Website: bh-photo
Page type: address-validator
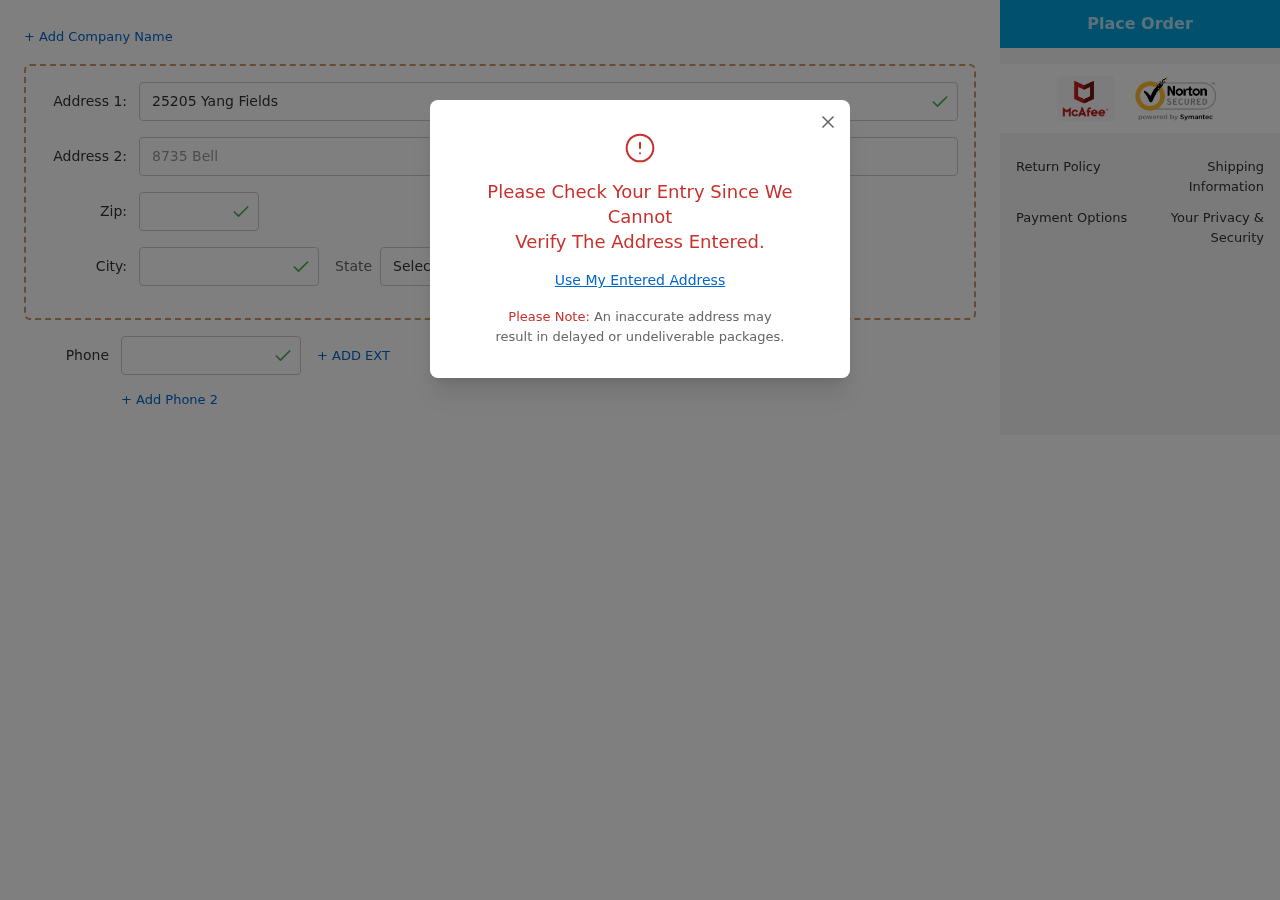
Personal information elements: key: PII_CITY
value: New Josemouth
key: PII_PHONE
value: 7307871925
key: PII_POSTCODE
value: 10533
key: PII_STATE_ABBR
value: OR
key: PII_STREET
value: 25205 Yang Fields
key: PII_STREET2
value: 8735 Bell Village Apt. 680